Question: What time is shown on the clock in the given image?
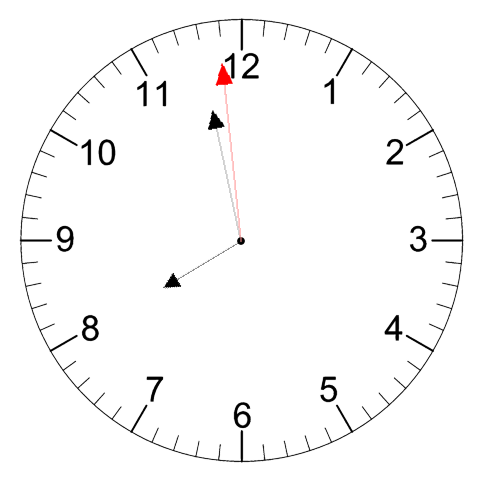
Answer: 07:57:59